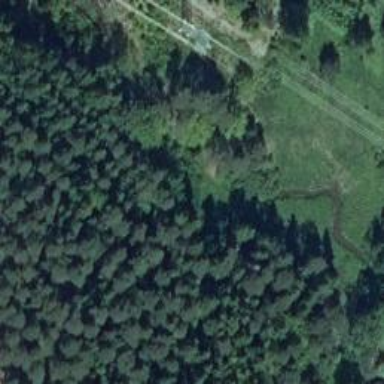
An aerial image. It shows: Fallen tree blocking the path.